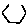
Label: hexagon